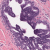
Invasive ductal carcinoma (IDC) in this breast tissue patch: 1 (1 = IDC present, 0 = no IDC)